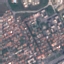
Land use / land cover: Residential